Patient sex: M
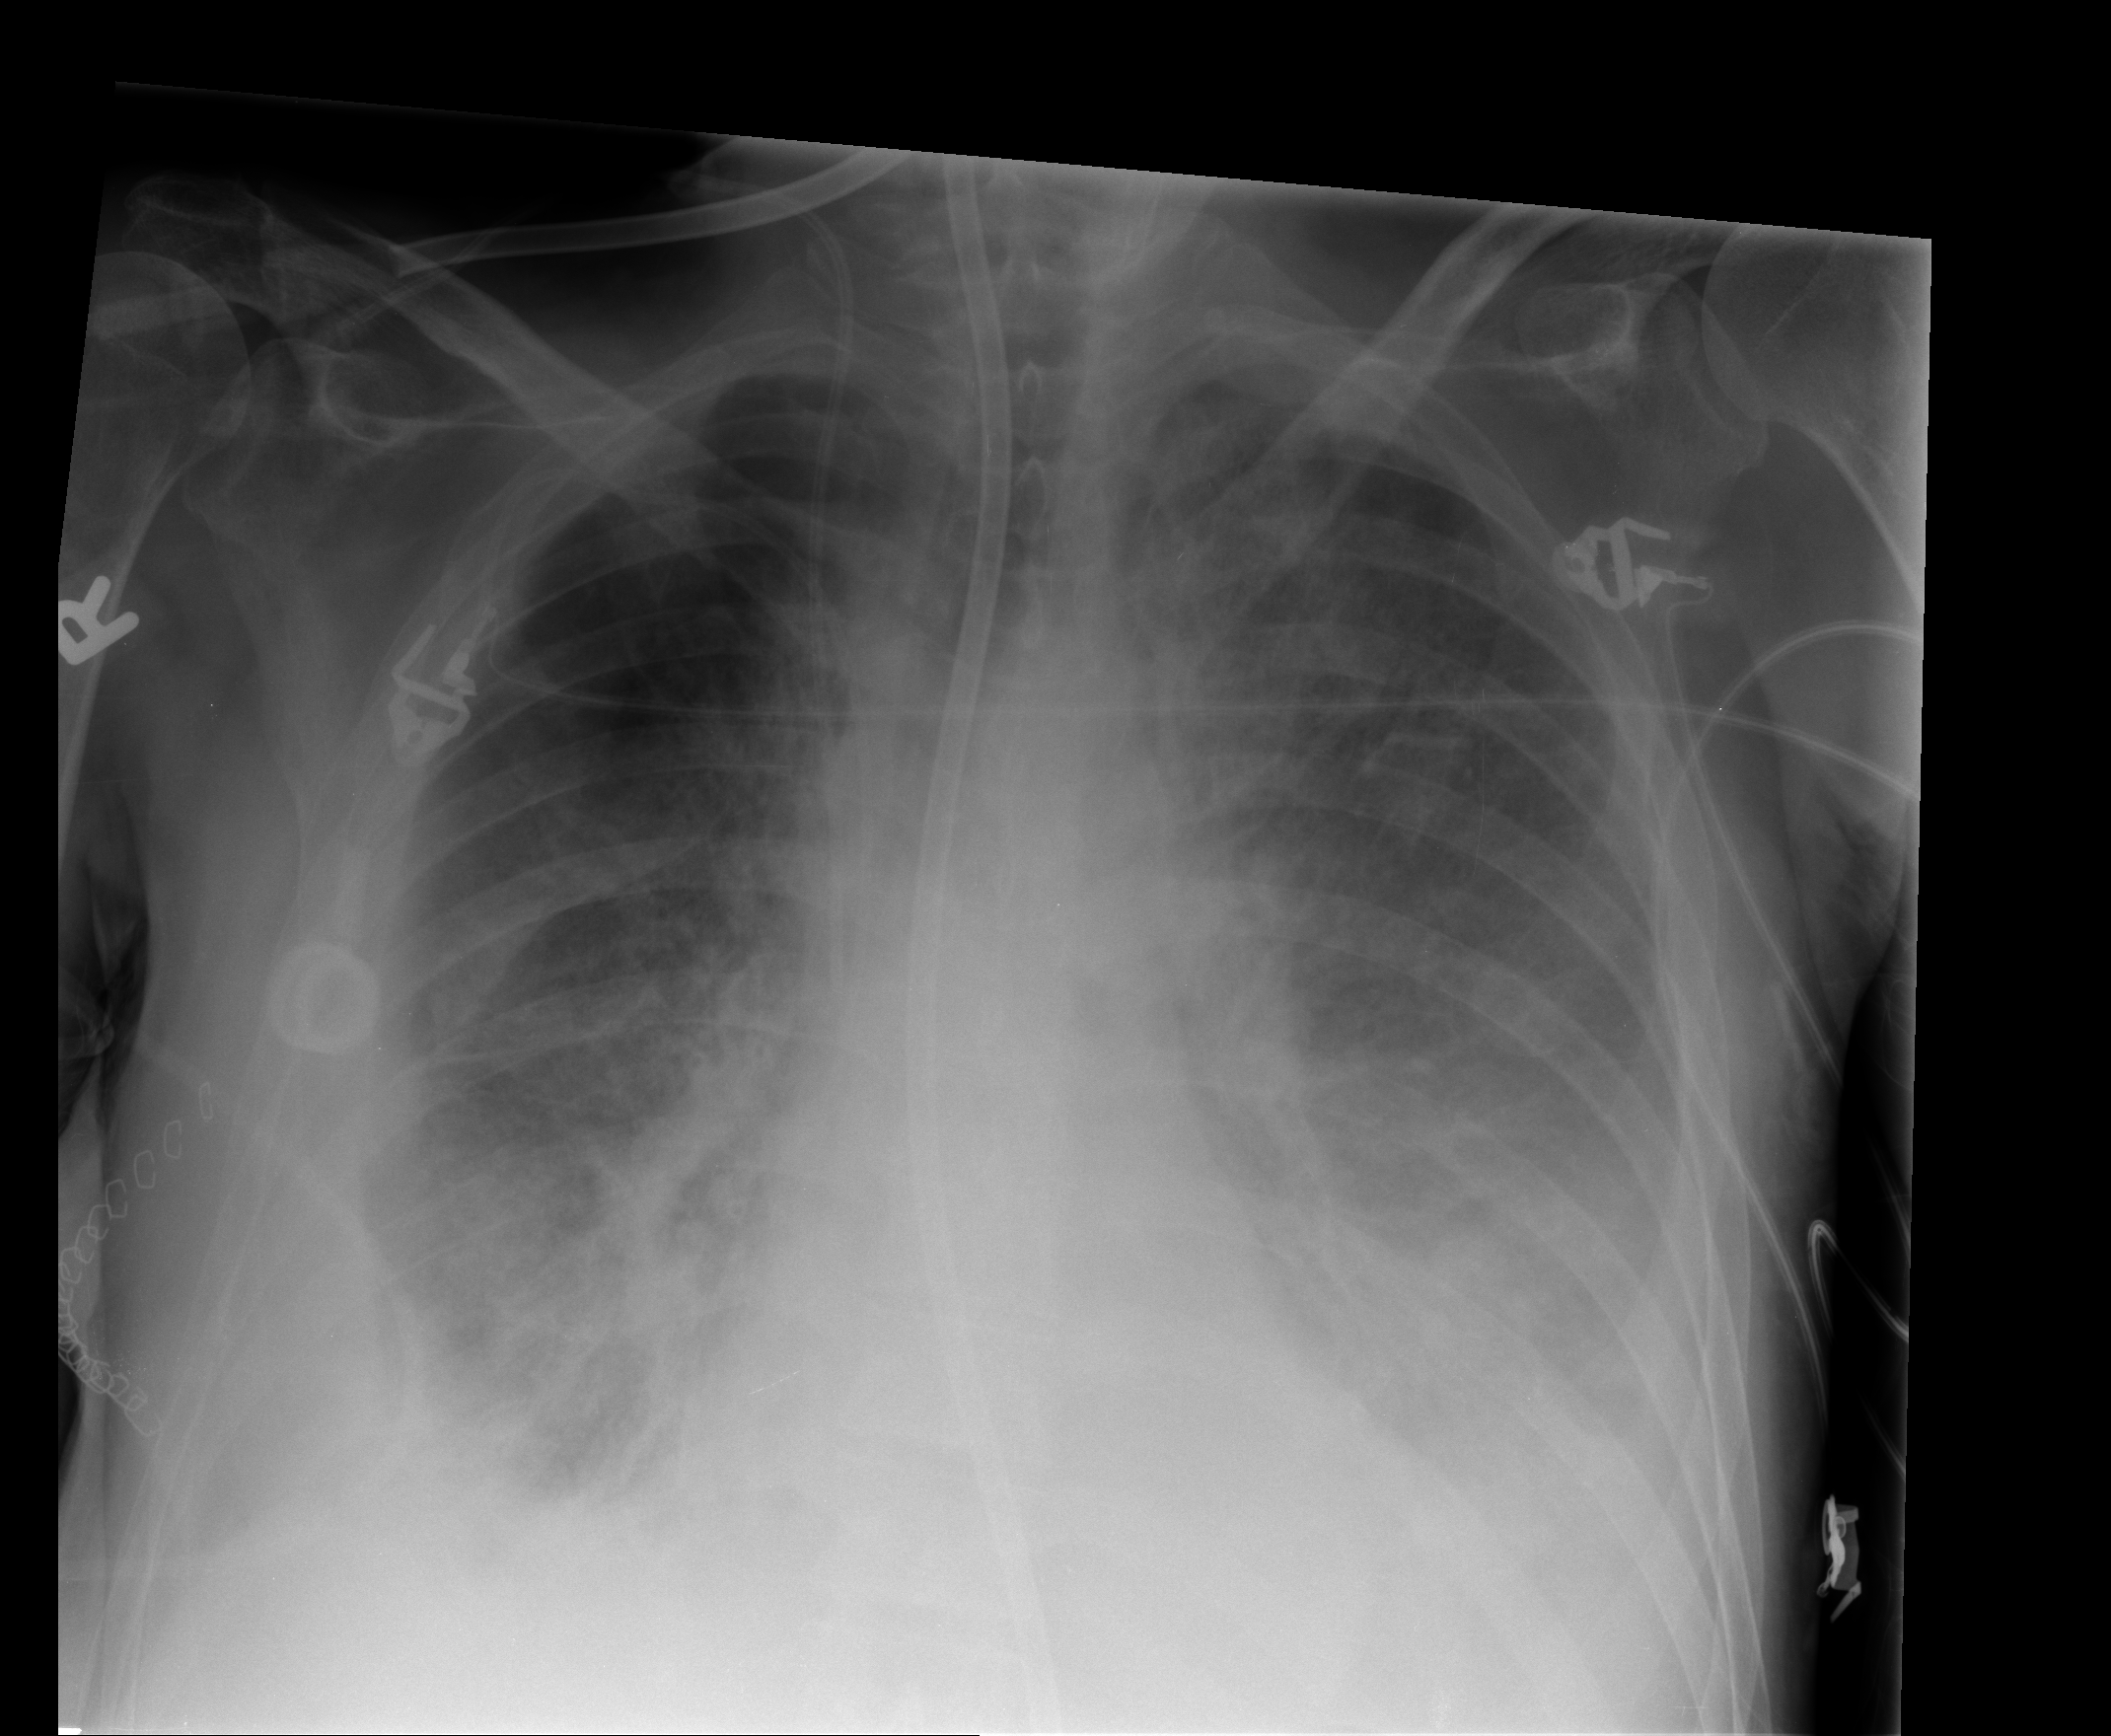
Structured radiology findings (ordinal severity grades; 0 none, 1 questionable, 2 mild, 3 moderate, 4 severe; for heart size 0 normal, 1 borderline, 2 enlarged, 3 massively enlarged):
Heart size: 0
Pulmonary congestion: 2
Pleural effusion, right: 3
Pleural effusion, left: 3
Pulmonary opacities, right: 1
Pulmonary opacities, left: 2
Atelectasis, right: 2
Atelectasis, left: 2